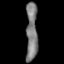
Tissue: skin
Cell type: Others
Senescence score: 0.7281
Nuclear area (px): 654
Mean DAPI intensity: 123.067